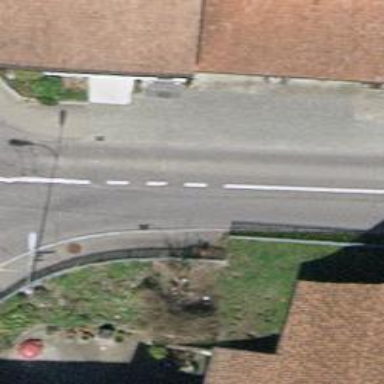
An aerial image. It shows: Tertiary road with asphalt surface and sidewalk on the left.